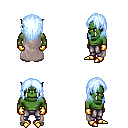
a pixel art fantasy rpg character, male body template, orc, green skin, gray cape, metal pants, white cyan long hairstyle, gold gloves, gold boots, four views (front, back, left, right), 2x2 character sprite sheet, small pixel art, hard edges, no anti-aliasing